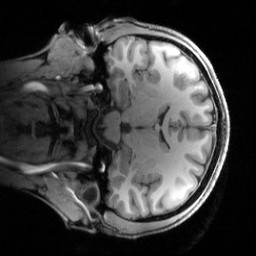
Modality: T1w
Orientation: coronal
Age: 26
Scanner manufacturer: siemens
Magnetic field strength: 3 T
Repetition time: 2.5 s
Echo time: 0.00444 s